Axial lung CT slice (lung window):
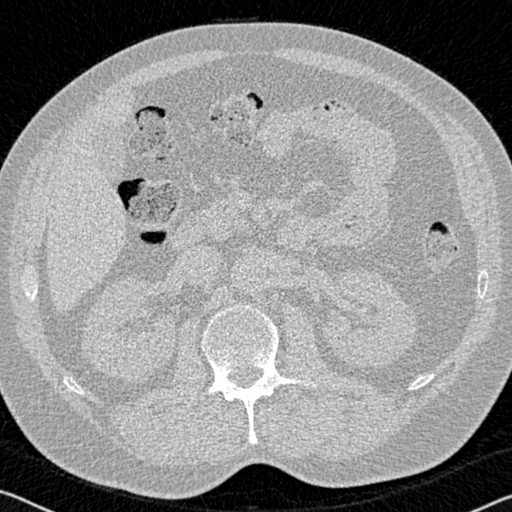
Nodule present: no